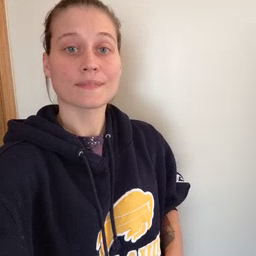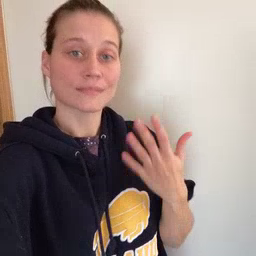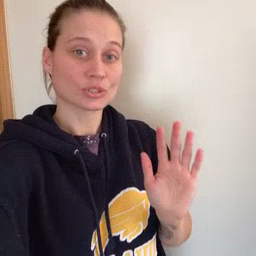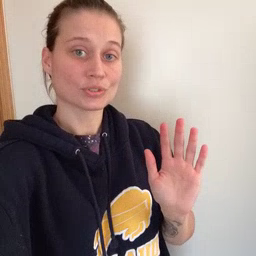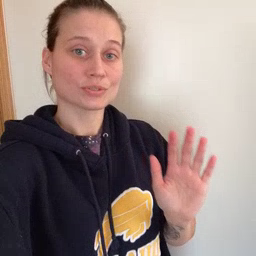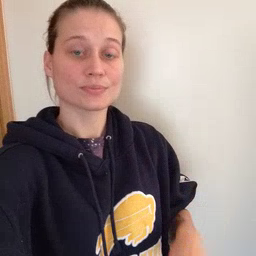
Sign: finish